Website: ulta-beauty
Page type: newsletter-management
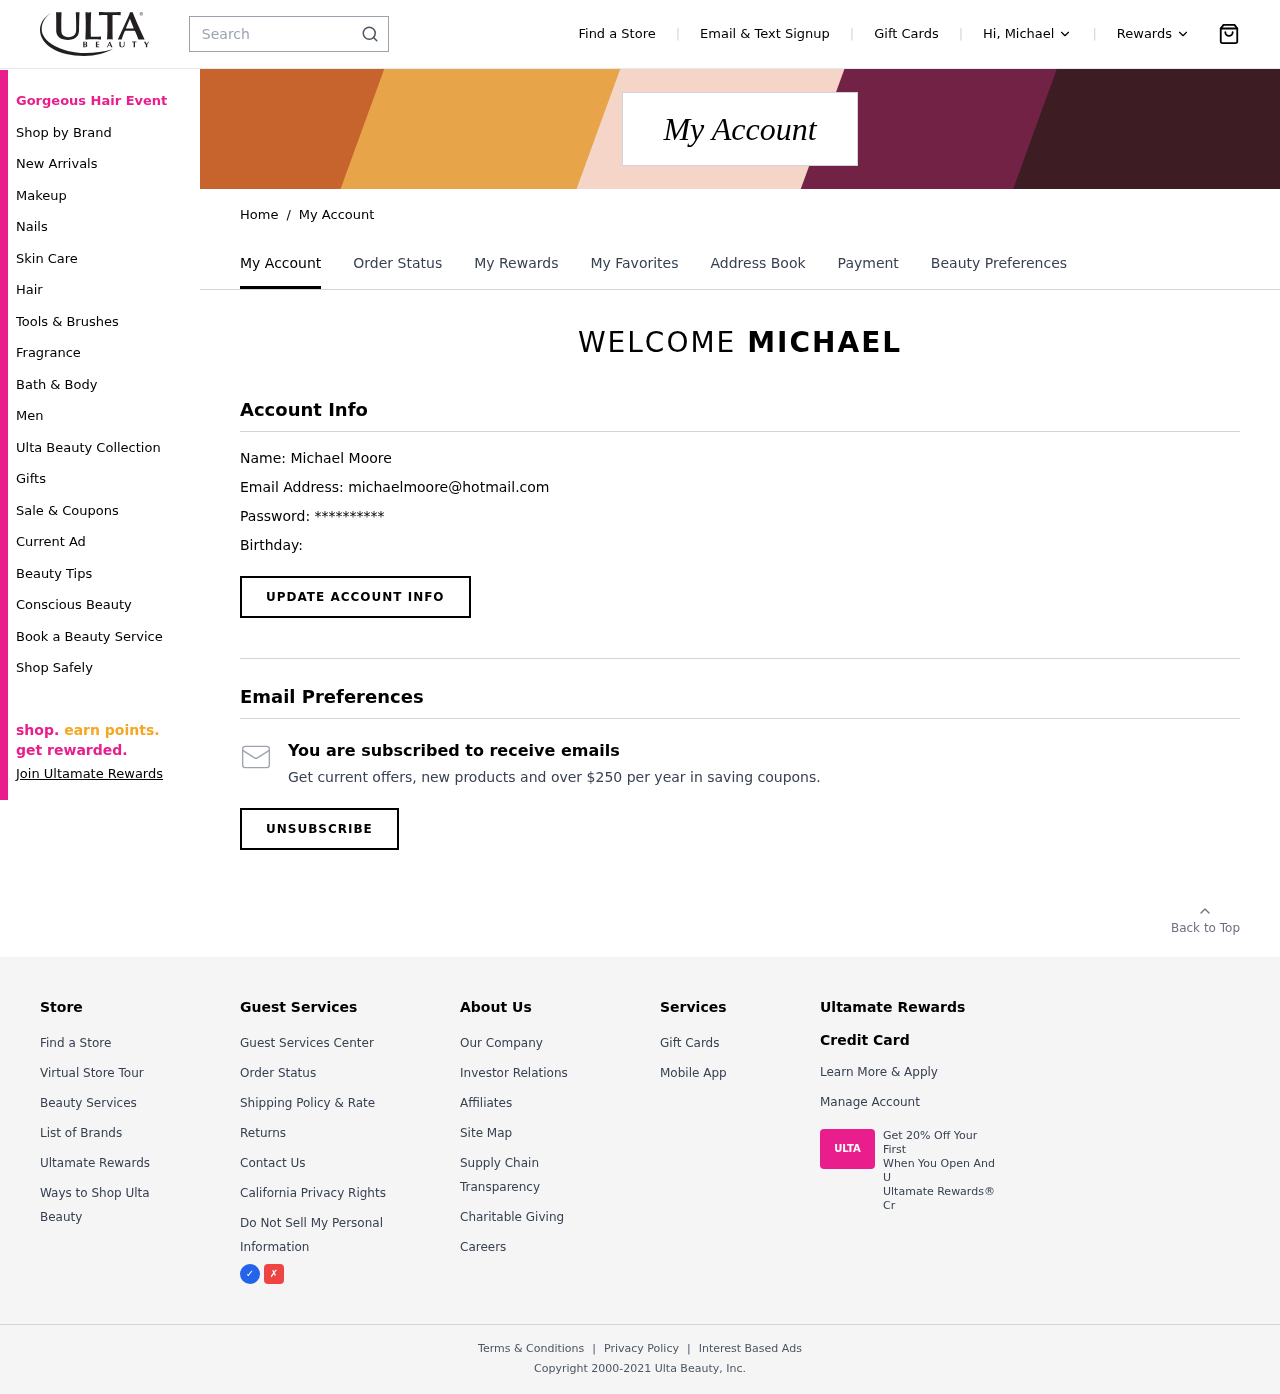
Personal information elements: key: PII_EMAIL
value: michaelmoore@hotmail.com
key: PII_FIRSTNAME
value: Michael
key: PII_FIRSTNAME
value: MICHAEL
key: PII_FULLNAME
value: Michael Moore
Search elements: key: HEADER_SEARCH
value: Search